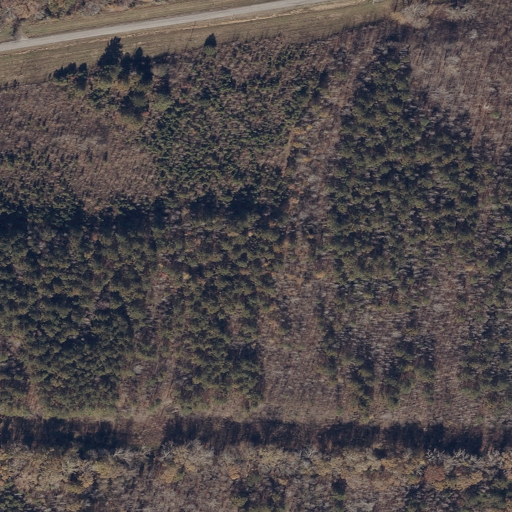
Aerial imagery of valley in Alabama named Dry Creek Cove containing woody wetlands, evergreen forest, deciduous forest, mixed forest, pasture, open development, shrub, herbaceous wetlands, and low intensity development